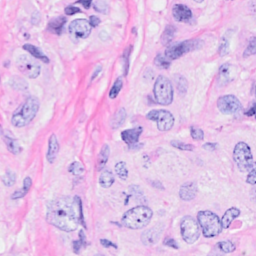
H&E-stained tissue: Breast